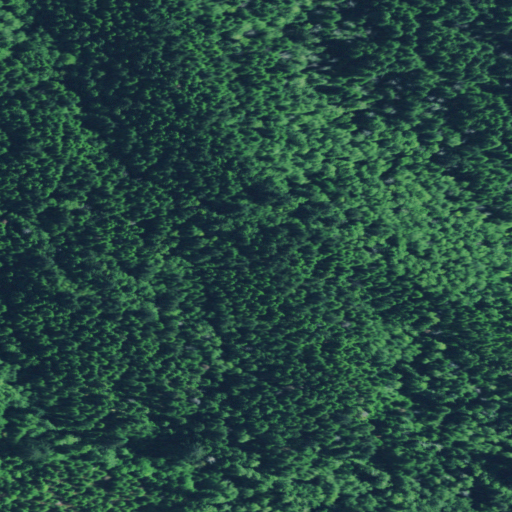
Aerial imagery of mountain in Oregon named Rippet Mountain containing mixed forest, evergreen forest, and open development